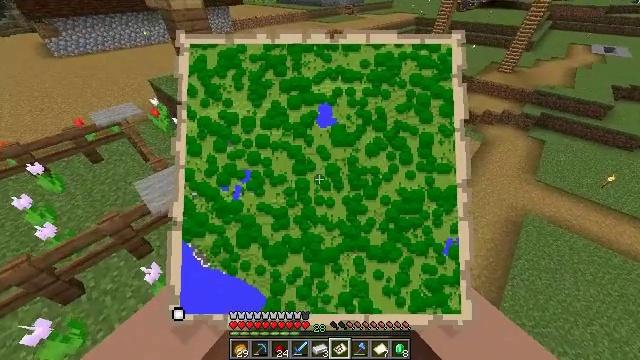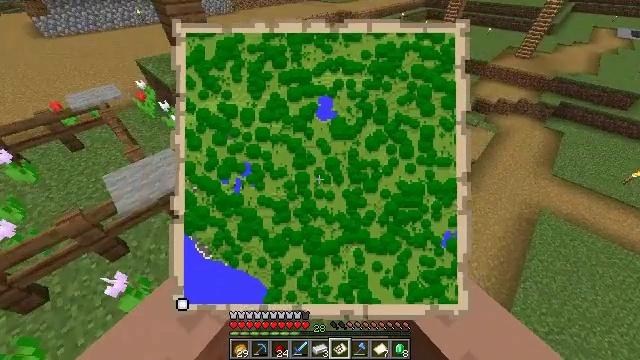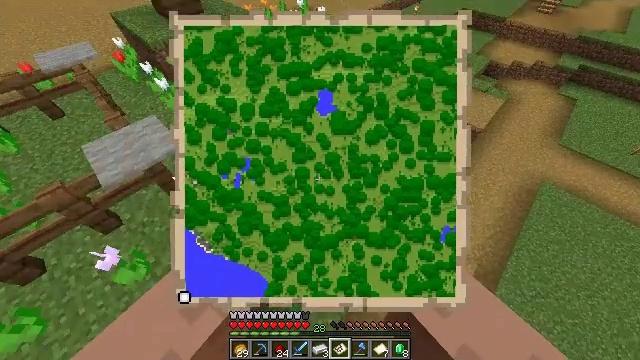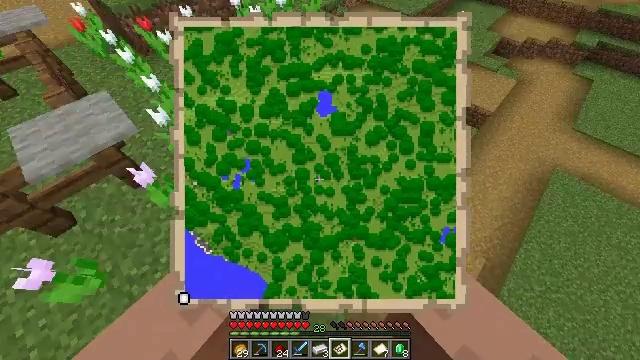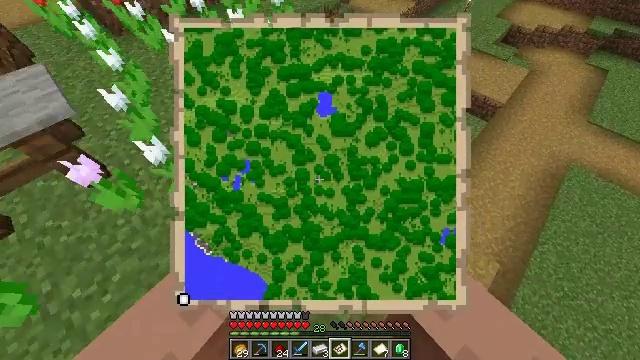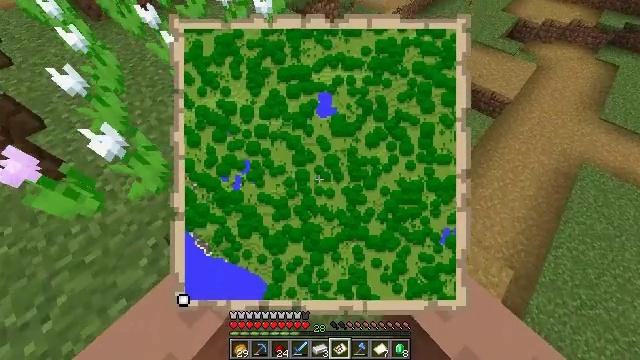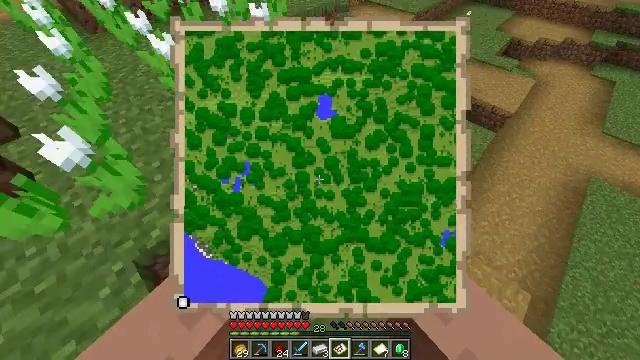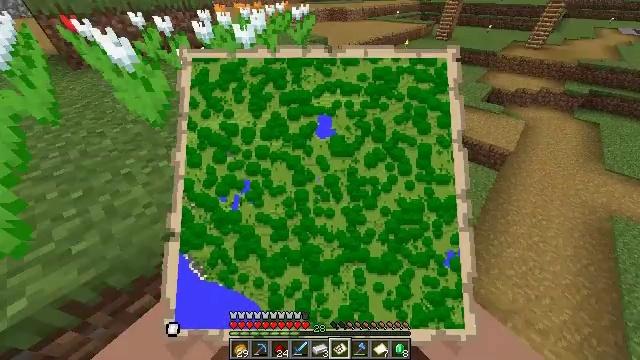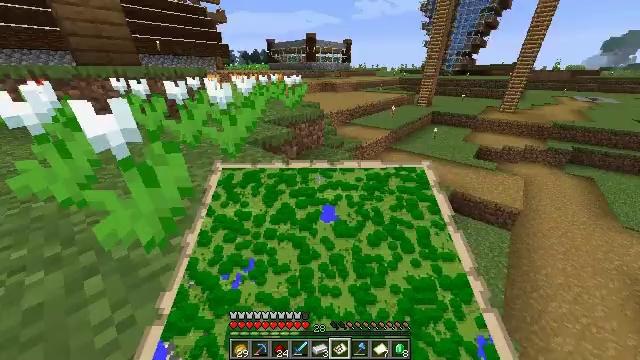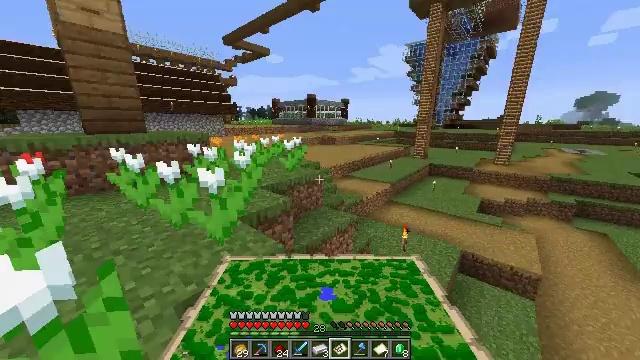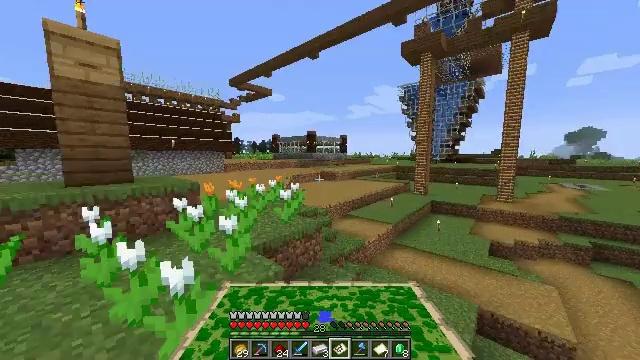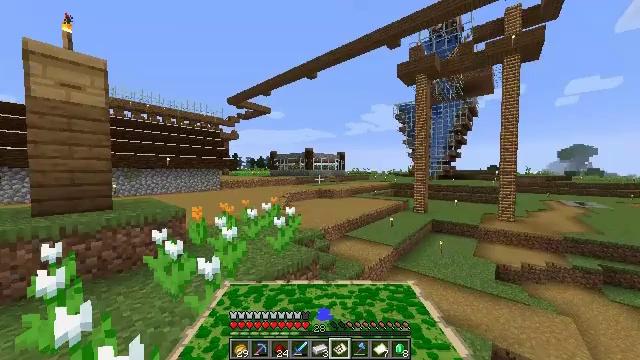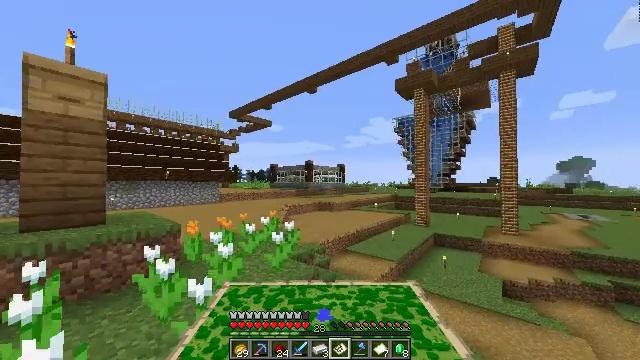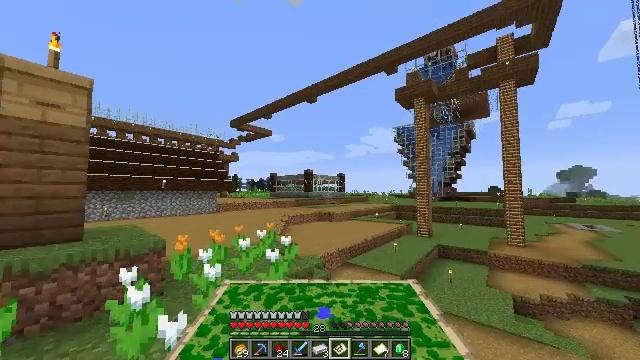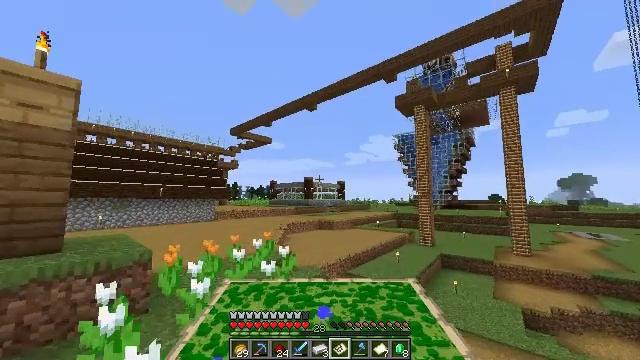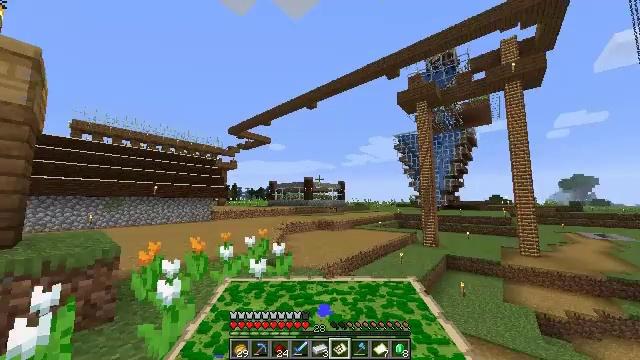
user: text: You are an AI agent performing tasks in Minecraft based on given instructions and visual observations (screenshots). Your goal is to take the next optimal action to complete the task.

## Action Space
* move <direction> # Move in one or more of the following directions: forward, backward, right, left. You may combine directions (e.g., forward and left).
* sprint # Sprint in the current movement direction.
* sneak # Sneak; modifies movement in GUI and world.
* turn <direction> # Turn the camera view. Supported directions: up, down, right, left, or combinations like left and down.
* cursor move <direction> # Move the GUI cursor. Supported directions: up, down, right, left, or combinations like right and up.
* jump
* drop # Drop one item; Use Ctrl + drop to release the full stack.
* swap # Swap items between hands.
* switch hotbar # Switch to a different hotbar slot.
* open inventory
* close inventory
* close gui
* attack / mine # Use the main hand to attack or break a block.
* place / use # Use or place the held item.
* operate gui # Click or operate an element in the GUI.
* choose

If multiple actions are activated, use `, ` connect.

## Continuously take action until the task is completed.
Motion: motion action
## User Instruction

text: Produce an item frame by crafting it with sticks and leather.
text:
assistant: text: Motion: move forward and move right, turn left and down, jump
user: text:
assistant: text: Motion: move forward and move right, sprint, turn down, jump
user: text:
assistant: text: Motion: move forward, sprint, turn down, jump
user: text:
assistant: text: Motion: move forward, sprint, turn down, jump
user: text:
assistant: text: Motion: move forward, jump
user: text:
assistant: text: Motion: move forward, turn up, jump
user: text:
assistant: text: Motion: move forward, turn right and up, jump
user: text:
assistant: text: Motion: move forward, turn right and up, jump
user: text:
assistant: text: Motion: move forward, sprint, turn up, jump
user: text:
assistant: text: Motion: move forward, sprint, turn up, jump
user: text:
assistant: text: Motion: move forward, sprint, turn up, jump
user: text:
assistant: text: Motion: move forward, turn up, jump
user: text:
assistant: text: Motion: move forward, turn up, jump
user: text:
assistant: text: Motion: move forward, turn up, jump
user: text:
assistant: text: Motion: move forward, jump
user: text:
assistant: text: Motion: move forward, sprint, jump
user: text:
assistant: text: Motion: move forward, sprint, jump
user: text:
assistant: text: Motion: move forward, sprint, jump
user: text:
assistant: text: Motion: move forward, jump
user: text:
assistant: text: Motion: move forward, jump
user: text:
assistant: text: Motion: move forward, jump
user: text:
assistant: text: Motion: move forward, sprint, turn down, jump
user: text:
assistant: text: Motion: move forward, sprint, turn down, jump
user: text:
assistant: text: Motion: move forward, sprint, turn down, jump
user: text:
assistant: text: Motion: move forward, turn down, jump
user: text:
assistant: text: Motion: move forward, jump
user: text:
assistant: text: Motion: move forward, jump
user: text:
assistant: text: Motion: move forward, jump
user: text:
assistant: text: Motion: move forward, sprint, jump
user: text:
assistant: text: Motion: move forward, sprint, jump